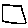
Label: square